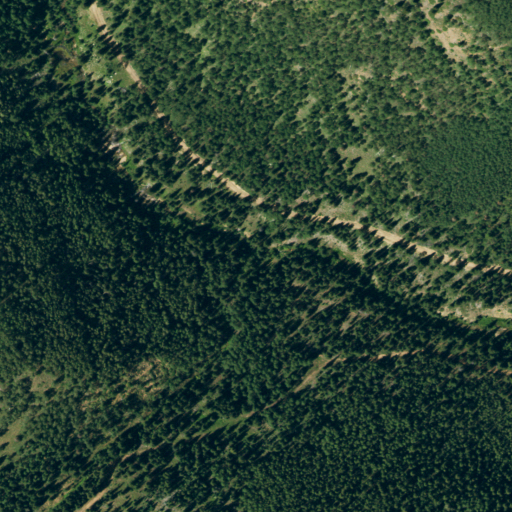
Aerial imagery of valley in Colorado named Apache Canyon containing deciduous forest, evergreen forest, mixed forest, and woody wetlands